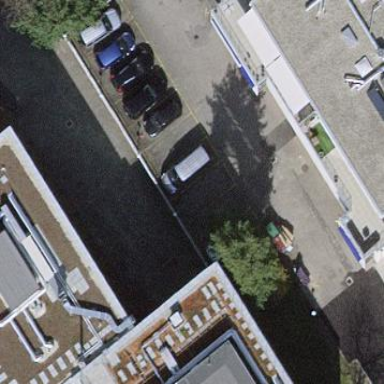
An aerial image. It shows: Group of garages.